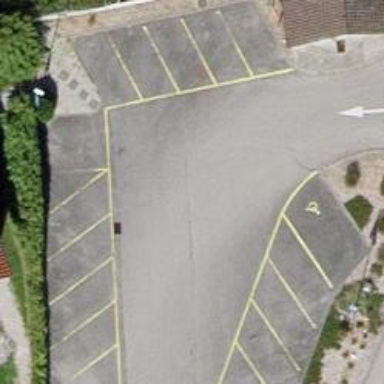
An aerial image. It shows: Road serving as parking aisle.